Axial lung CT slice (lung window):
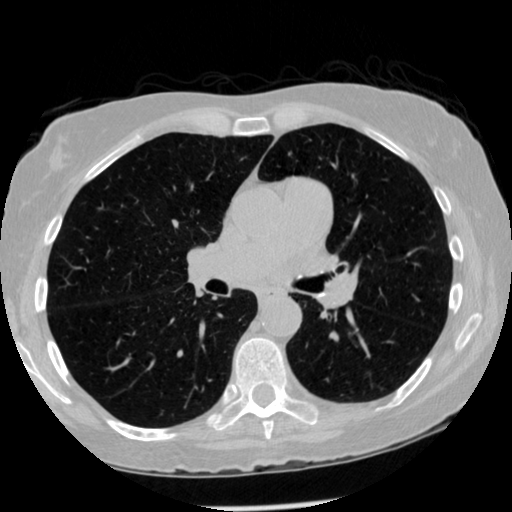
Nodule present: no